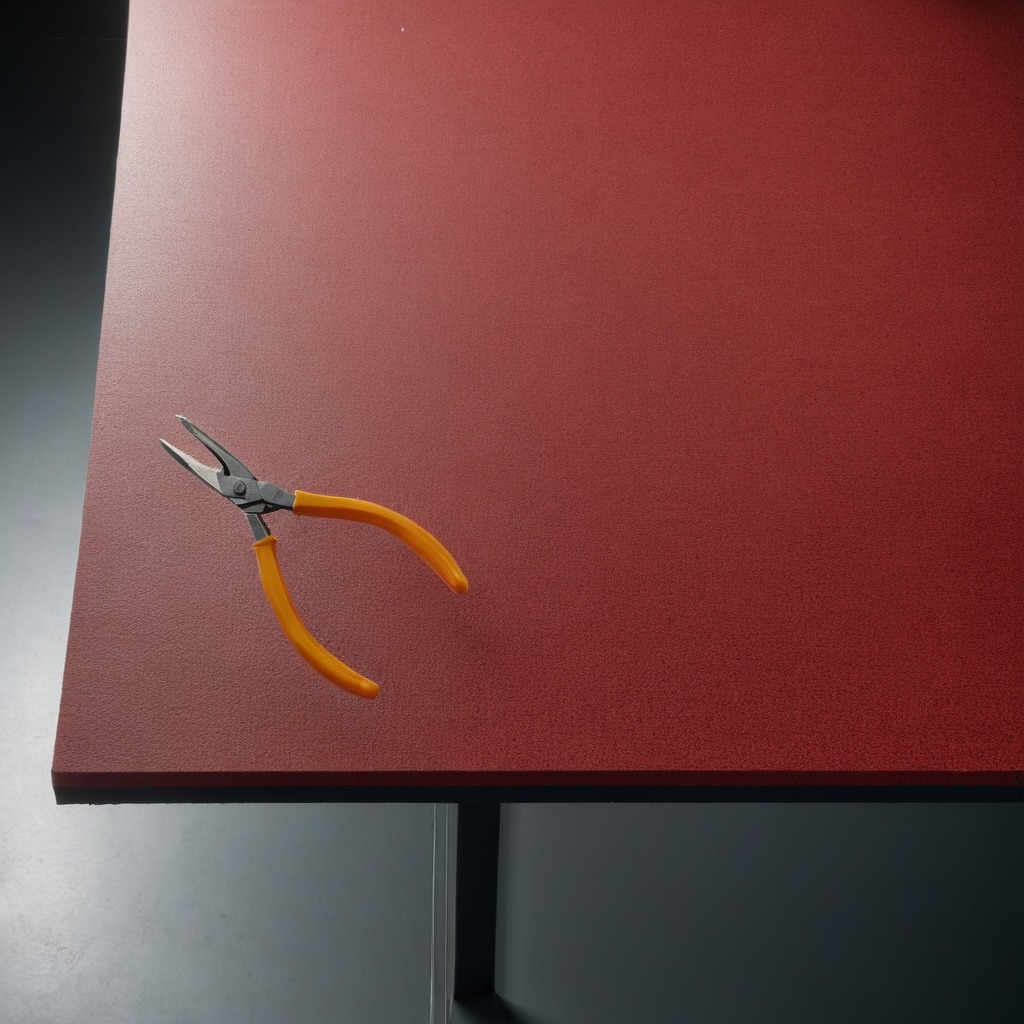
A plier lies on the clean granite tabletop covered with a red rubber mat inside a workshop under bright overhead lighting crisp shadows high clarity worn but beneath the mat.